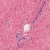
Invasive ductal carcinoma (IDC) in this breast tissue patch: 0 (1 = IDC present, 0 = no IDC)